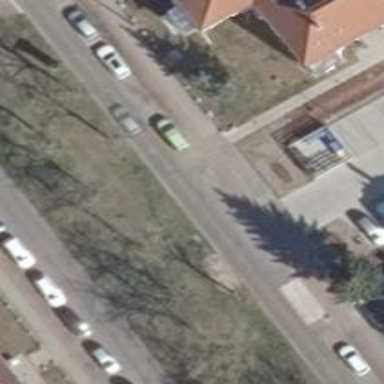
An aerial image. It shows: Residential street with asphalt surface. There is parallel on-street parking on the right lane.